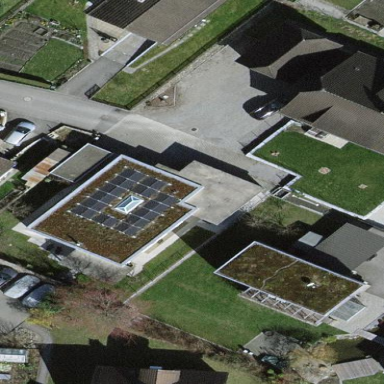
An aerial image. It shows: Building with flat roof colored in brown.